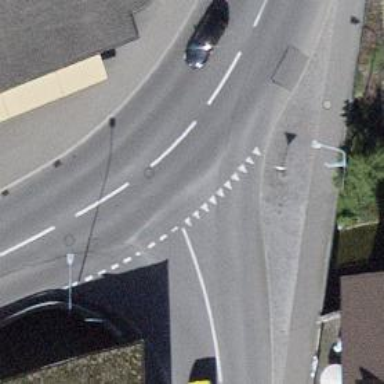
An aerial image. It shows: Road with "give way" sign.